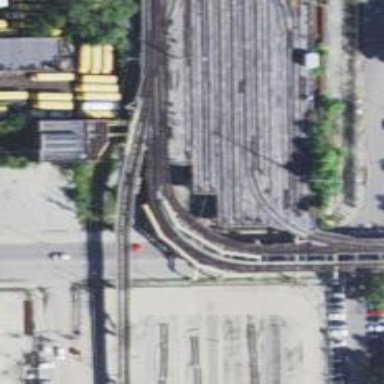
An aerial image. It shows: Bridge over electrified rail tracks leading to yard.